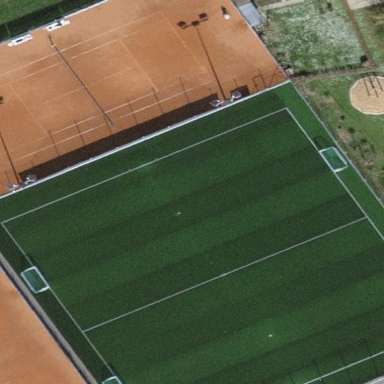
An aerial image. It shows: Artificial turf soccer pitch for leisure sports.